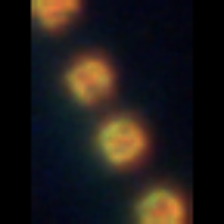
Taxon: Thalassiosira
Group: Diatoms